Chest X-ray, AP view. Patient: 46 years old, sex F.
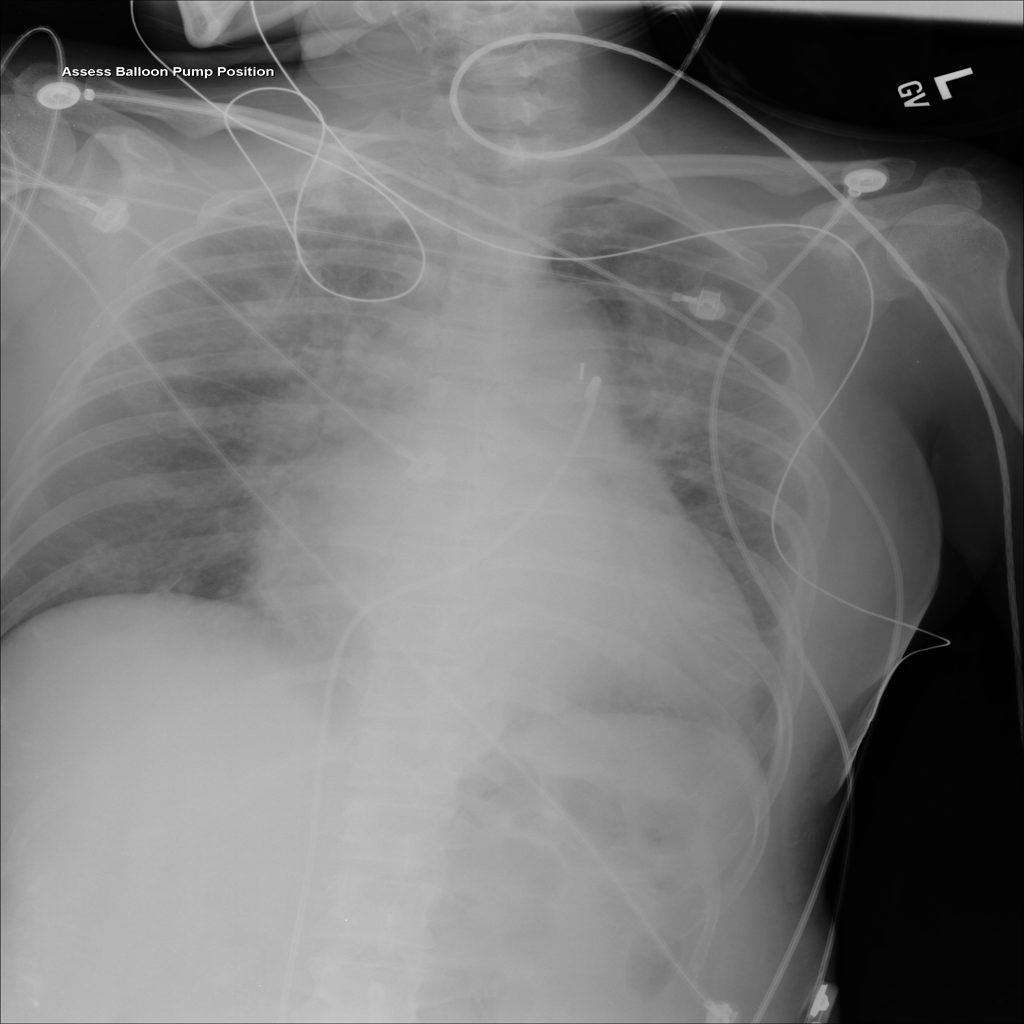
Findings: No Finding